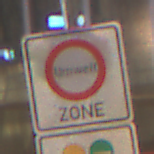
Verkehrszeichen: BeginnUmweltzone
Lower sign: FreistellungVomVerkehrsverbot2
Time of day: NotSpecified
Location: Indoor (Urban)
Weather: NotSpecified
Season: NotSpecified
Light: Artificial